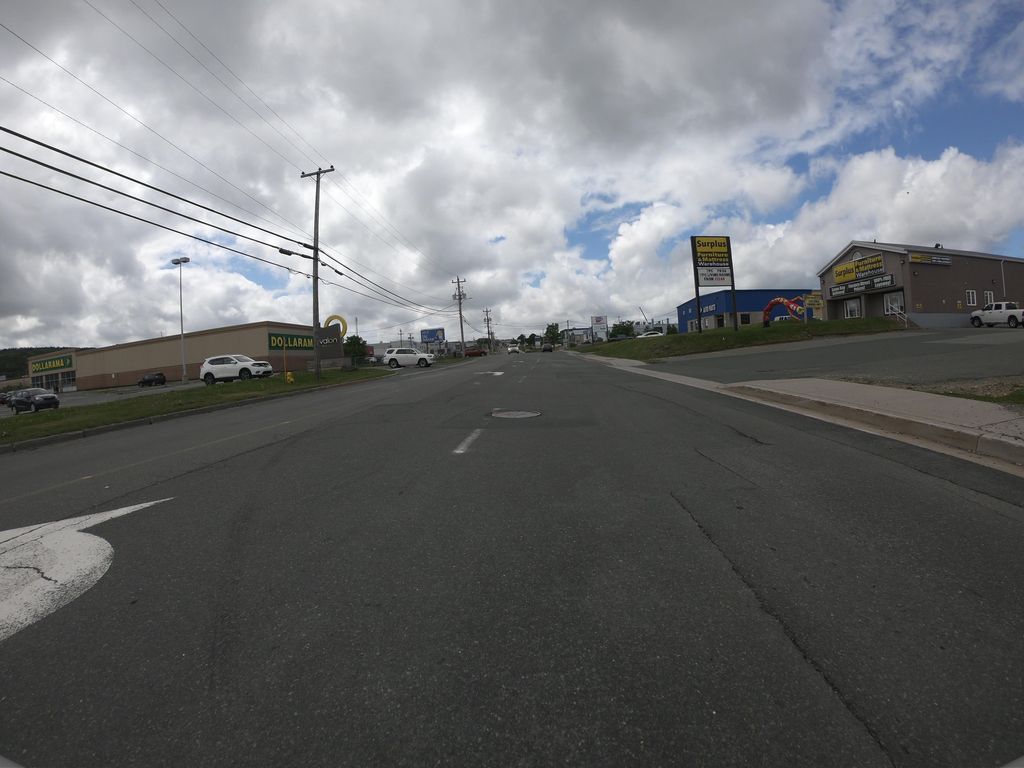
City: st_johns